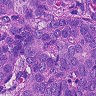
Metastatic tissue present: yes